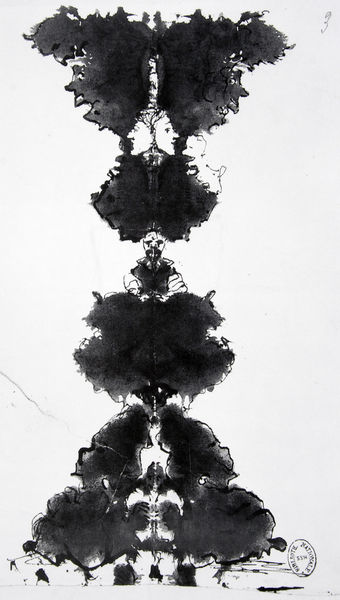
Titel: Tintenfleck auf gefaltenem Papier
Künstler: Victor Hugo
Standort: Paris
Institution: Bibliothèque Nationale
Schlagwörter: baum, kopf, mann, weiß, aquarell, grau, köpfe, nase, schwarz, zeichnung, muster, gesichter, profile, spiegelung, figur, fransen, blatt, frontal, turm, papier, abstrakt, modern, farbe, formen, grafik, graphik, monochrom, weis, symmetrie, gestalt, tusche, form, becken, druck, wolkig, gebilde, schwarzweiß, stempel, medizin, tinte, flecken, wappen, zacken, lilien, phantasie, abdruck, kleckse, verlaufen, schwar, aufbau, schwaz, länder, auqarell, masken, doppelkopf, chinese, psychologie, zufall, rorschach, dekalkomanie, psychiater, budha, janus, kontingenz, v, tintentest, fomern, modern+